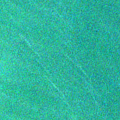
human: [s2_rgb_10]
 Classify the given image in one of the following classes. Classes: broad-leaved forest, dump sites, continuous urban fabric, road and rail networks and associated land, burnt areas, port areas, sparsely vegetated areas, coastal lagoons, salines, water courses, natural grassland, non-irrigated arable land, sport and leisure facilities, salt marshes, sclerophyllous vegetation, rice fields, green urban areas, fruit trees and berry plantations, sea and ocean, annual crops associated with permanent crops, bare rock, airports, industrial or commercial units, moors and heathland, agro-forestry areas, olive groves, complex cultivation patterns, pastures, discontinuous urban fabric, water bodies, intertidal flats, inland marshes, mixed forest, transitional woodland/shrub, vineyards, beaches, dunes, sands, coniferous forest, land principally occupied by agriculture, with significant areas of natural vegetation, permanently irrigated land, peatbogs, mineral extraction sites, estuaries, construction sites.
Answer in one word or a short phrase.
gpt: sea and ocean